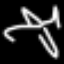
Label: airplane